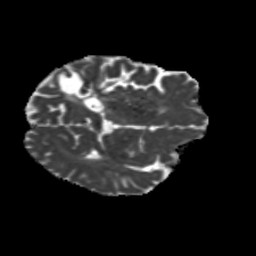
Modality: MD
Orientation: axial
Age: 62
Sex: female
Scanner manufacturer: siemens
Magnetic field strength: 3 T
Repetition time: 5.25 s
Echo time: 0.08 s